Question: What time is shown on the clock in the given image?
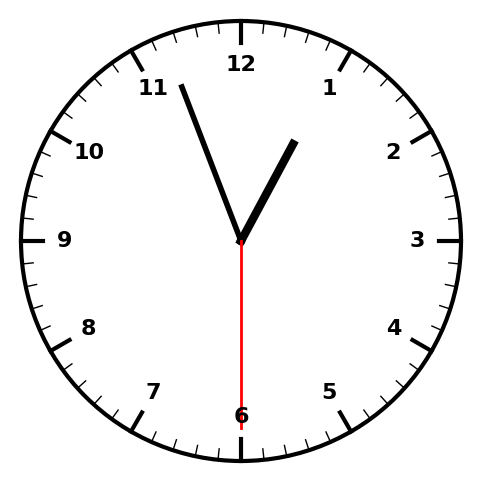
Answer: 12:56:30